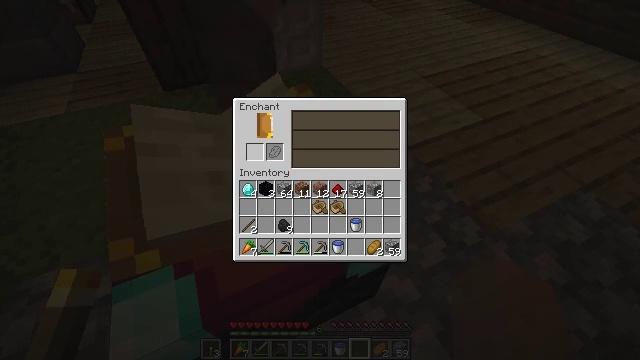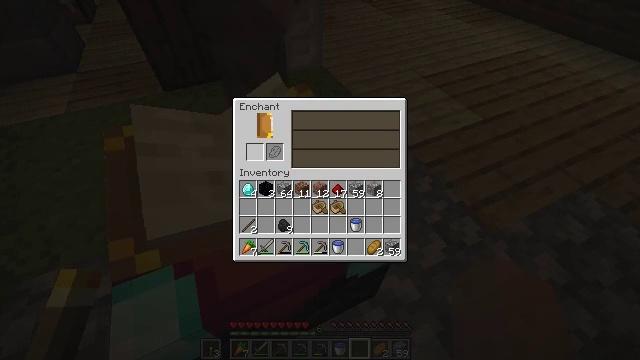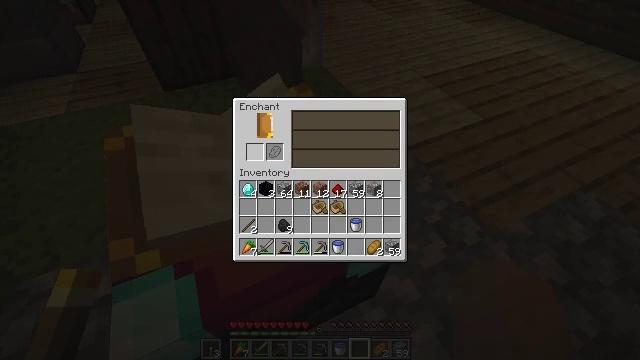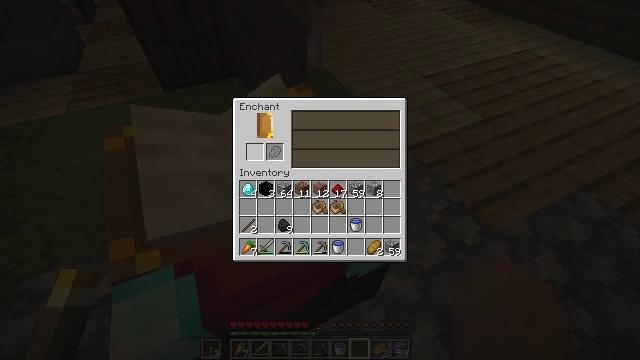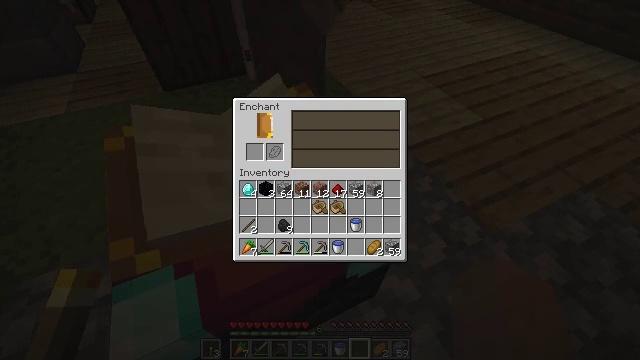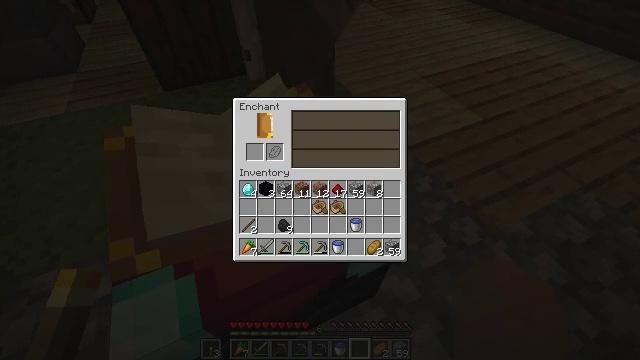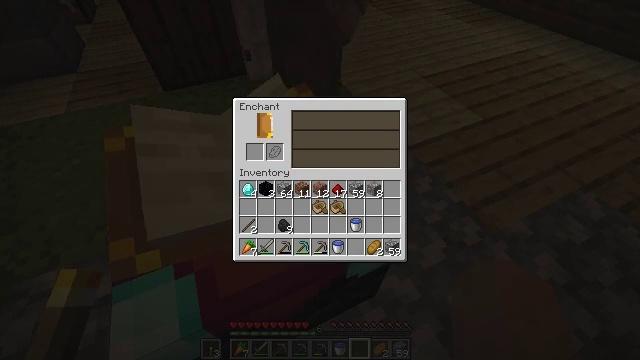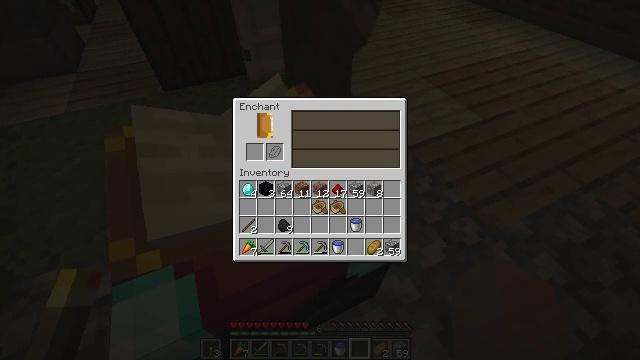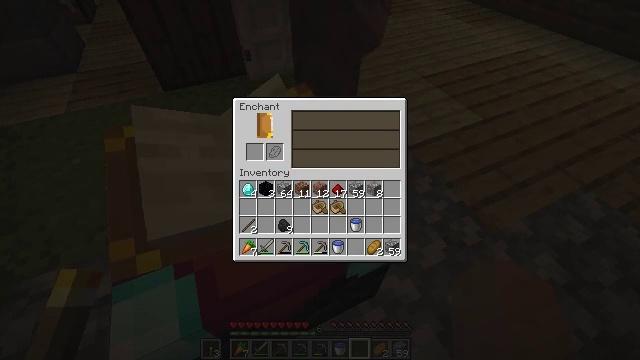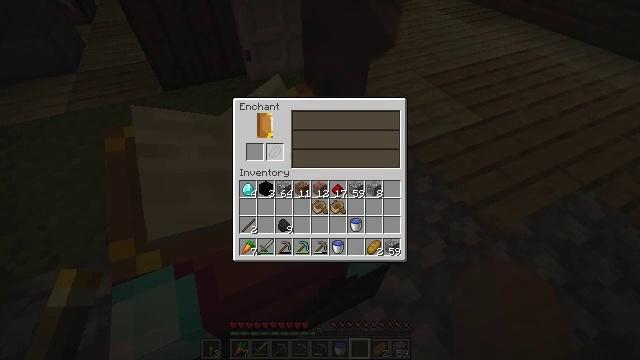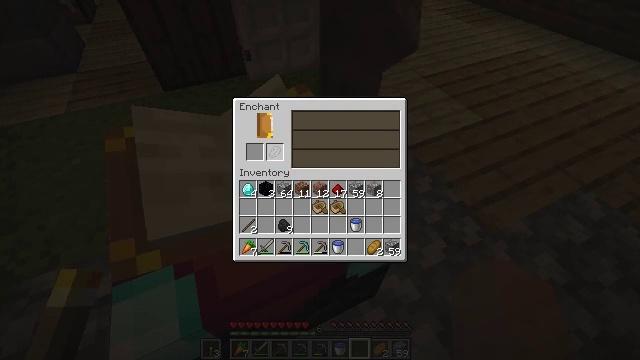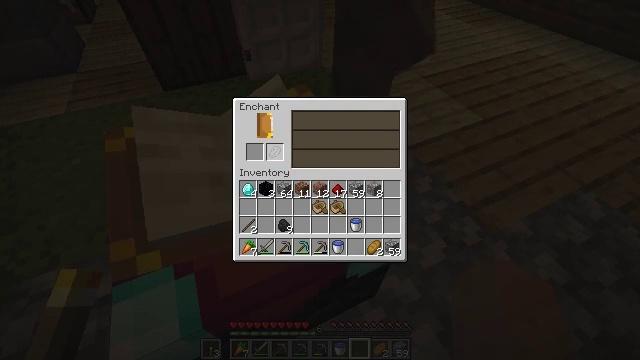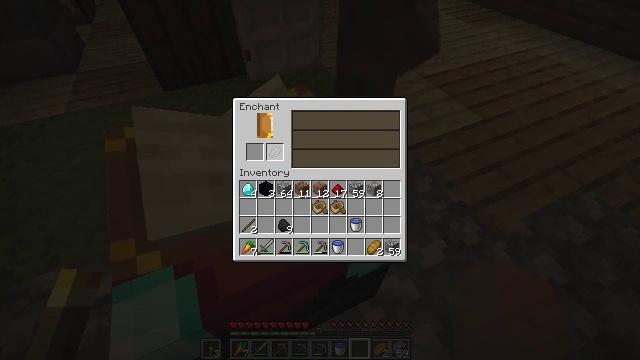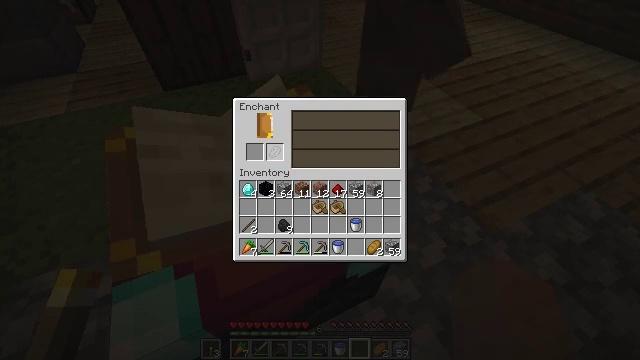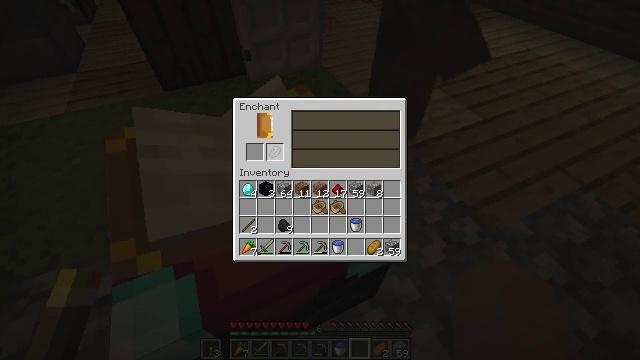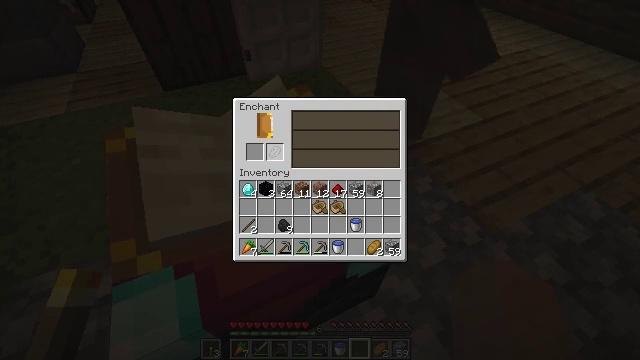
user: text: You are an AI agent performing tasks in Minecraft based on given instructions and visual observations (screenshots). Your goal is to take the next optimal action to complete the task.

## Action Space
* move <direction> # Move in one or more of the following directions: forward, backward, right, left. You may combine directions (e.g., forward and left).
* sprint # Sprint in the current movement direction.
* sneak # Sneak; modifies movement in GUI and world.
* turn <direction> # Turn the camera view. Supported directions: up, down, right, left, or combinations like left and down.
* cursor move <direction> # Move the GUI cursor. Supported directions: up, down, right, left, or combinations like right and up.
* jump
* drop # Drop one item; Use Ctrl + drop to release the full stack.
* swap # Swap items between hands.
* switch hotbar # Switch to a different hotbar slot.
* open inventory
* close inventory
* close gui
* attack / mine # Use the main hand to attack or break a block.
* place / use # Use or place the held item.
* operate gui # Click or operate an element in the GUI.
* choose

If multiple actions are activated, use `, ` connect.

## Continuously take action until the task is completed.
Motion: motion action
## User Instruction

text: Remove a bread from the inventory.
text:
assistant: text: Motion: operate gui
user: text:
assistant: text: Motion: operate gui
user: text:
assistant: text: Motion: operate gui
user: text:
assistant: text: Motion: operate gui
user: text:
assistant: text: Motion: operate gui
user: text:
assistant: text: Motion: operate gui
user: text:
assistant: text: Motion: operate gui
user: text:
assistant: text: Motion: operate gui
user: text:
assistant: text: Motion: operate gui
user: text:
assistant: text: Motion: operate gui
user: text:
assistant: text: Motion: operate gui
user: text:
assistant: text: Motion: operate gui
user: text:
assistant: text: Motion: operate gui
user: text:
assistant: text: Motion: operate gui
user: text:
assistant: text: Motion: operate gui
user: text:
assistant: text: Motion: operate gui
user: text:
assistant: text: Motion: operate gui
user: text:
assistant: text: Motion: operate gui
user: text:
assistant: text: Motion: operate gui
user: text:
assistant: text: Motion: operate gui
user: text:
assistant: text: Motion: operate gui
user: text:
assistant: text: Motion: operate gui
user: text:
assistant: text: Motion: operate gui
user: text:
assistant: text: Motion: operate gui
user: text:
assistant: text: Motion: operate gui
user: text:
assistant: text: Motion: operate gui
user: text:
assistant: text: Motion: operate gui
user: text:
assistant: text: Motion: operate gui
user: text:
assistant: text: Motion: operate gui
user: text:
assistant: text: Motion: operate gui